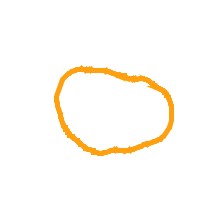
Shape: circle